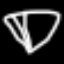
Label: diamond